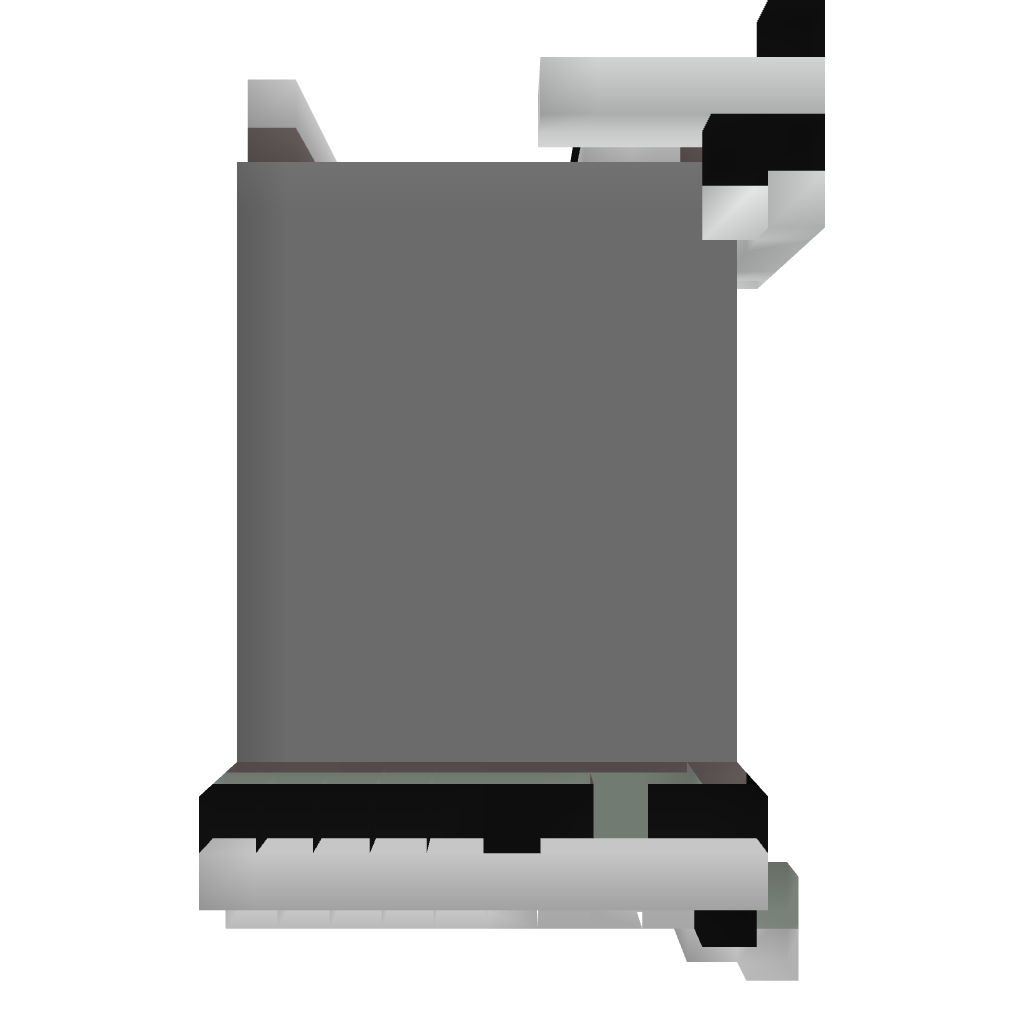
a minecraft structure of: Self Building Room